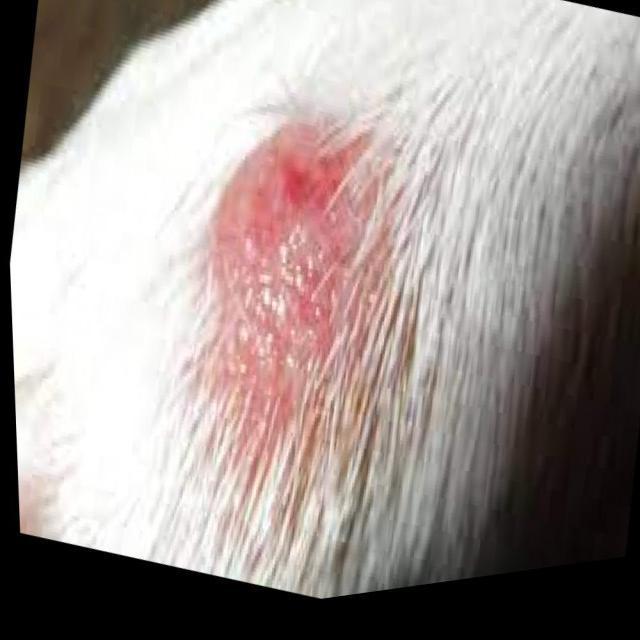
Canine dermatitis — inflammation of the skin presenting with erythema, pruritus, papules, and excoriation. May be allergic, contact, or atopic in origin.